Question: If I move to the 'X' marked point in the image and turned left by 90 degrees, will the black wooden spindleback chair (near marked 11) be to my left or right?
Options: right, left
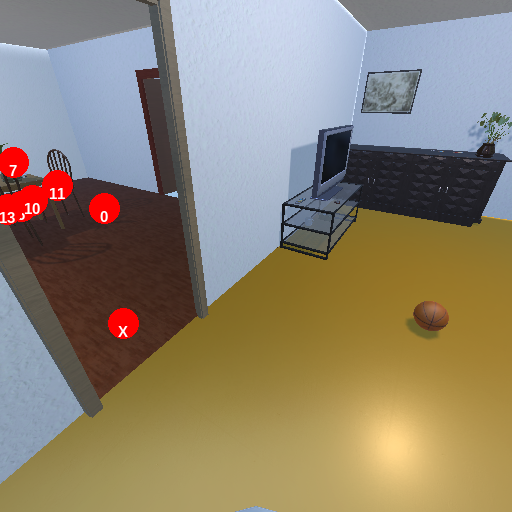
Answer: right